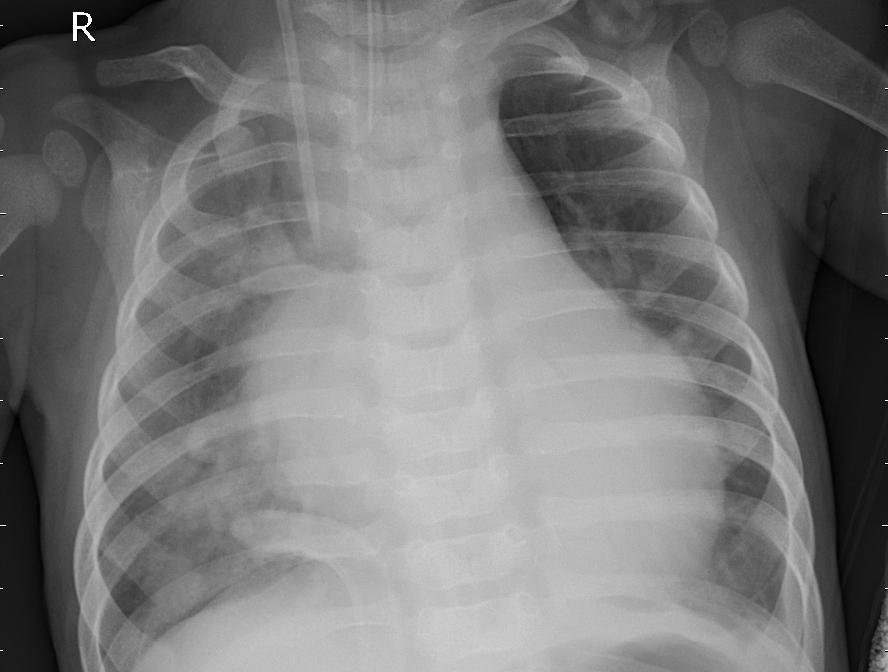
Diagnosis: PNEUMONIA